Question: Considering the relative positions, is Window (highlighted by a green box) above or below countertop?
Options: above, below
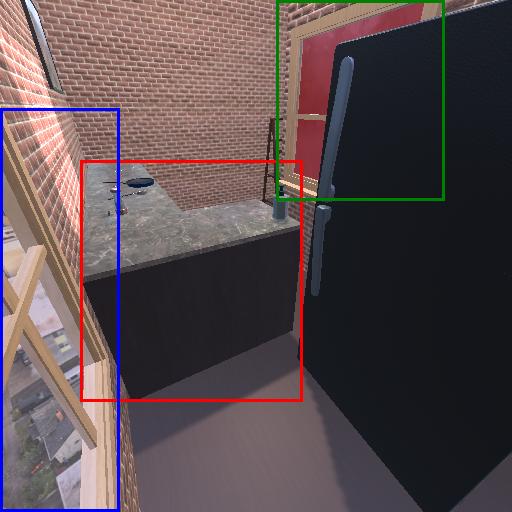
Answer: above